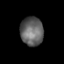
Tissue: prostate
Cell type: T cells
Senescence score: 0.3048
Nuclear area (px): 642
Mean DAPI intensity: 99.181